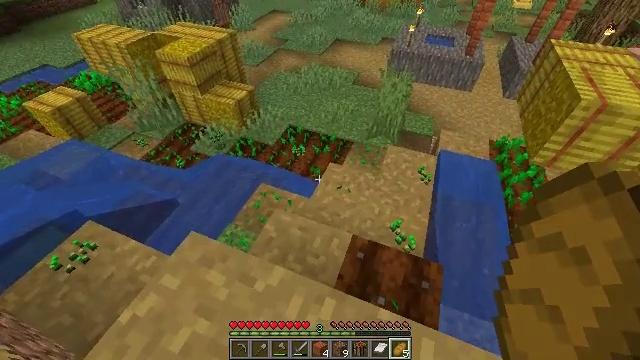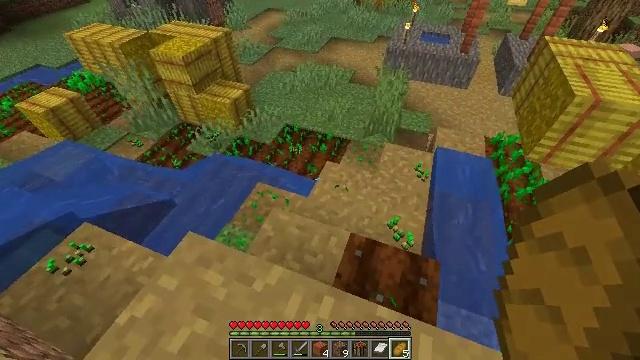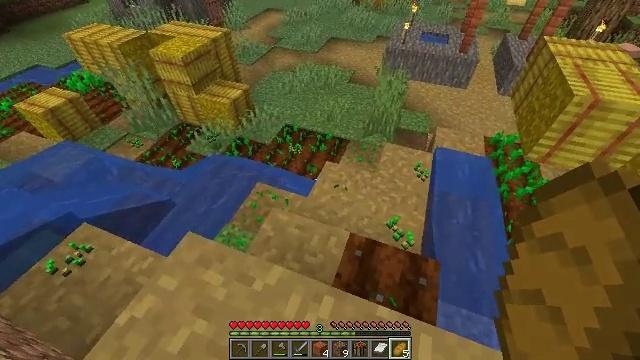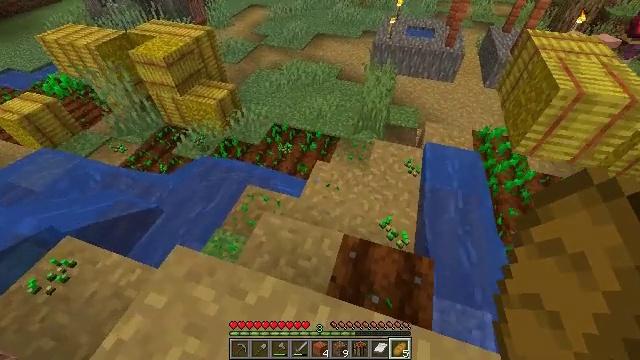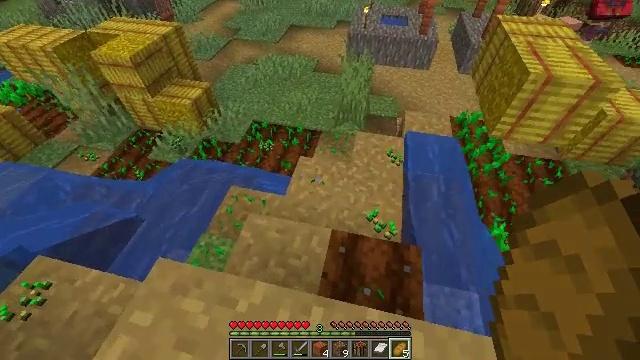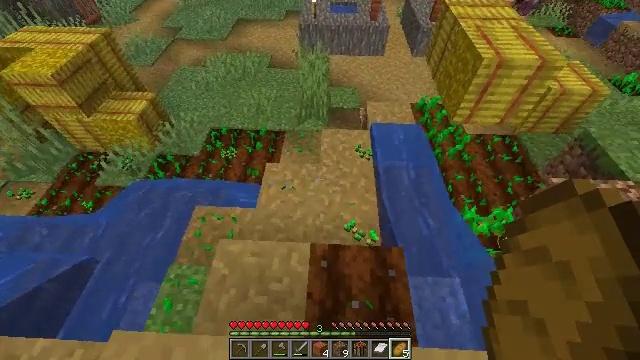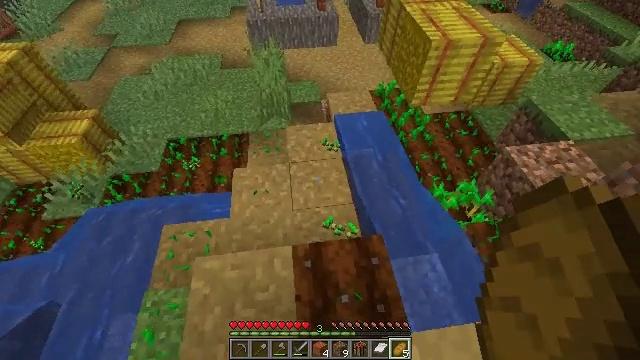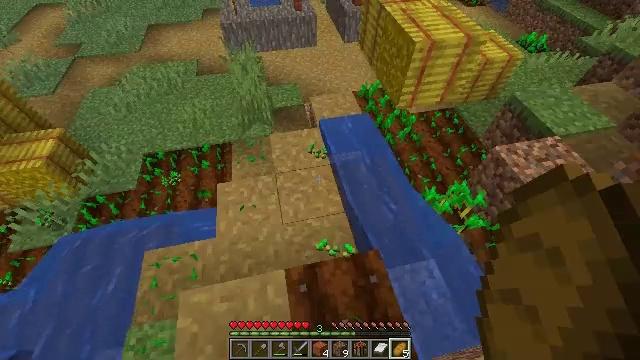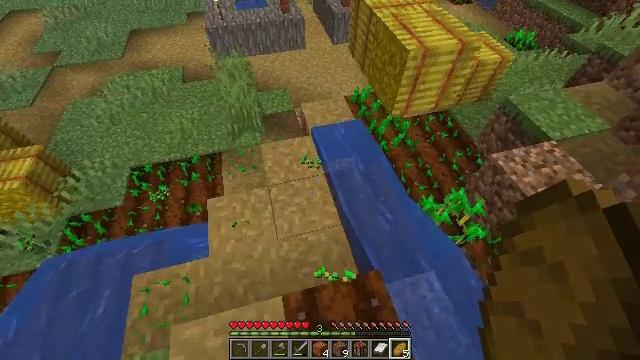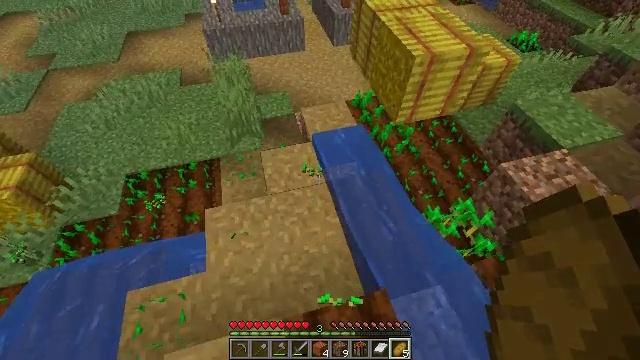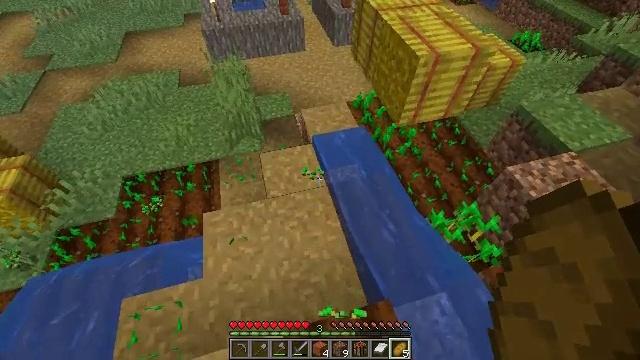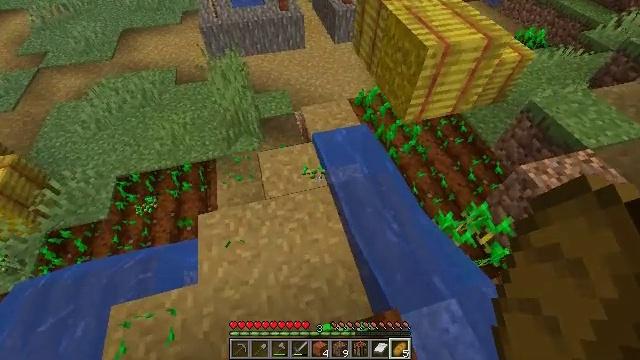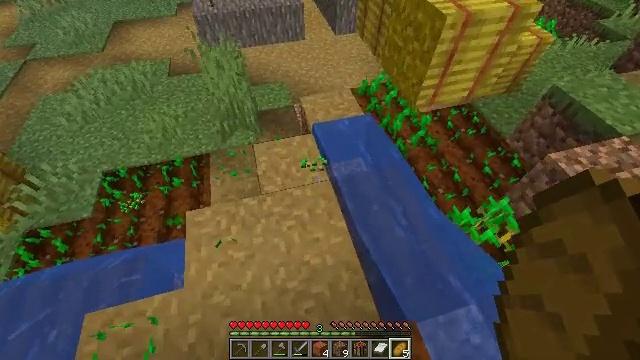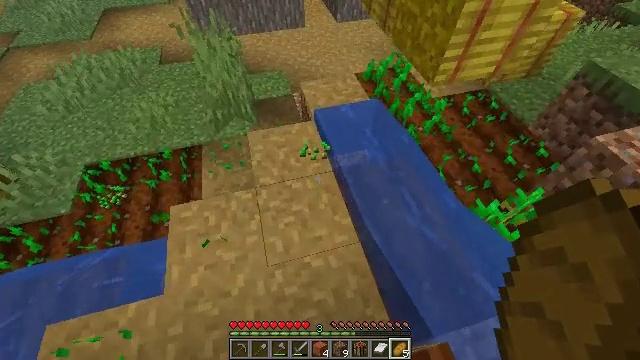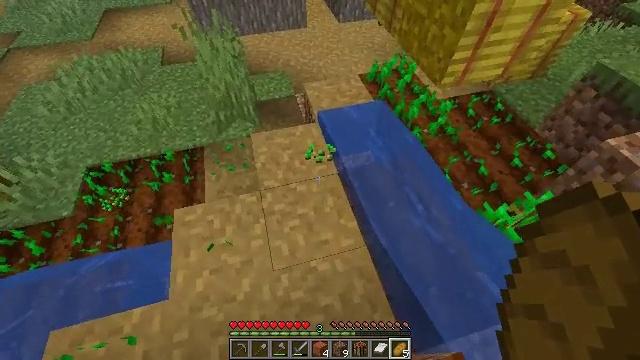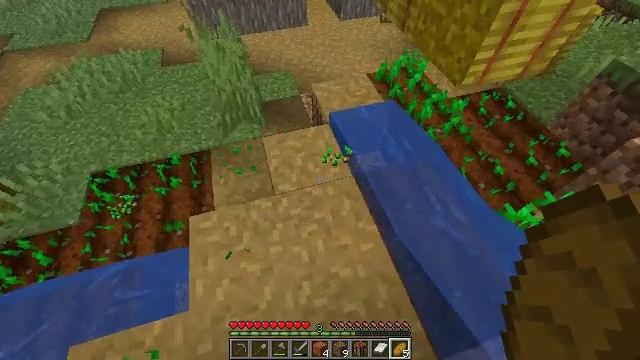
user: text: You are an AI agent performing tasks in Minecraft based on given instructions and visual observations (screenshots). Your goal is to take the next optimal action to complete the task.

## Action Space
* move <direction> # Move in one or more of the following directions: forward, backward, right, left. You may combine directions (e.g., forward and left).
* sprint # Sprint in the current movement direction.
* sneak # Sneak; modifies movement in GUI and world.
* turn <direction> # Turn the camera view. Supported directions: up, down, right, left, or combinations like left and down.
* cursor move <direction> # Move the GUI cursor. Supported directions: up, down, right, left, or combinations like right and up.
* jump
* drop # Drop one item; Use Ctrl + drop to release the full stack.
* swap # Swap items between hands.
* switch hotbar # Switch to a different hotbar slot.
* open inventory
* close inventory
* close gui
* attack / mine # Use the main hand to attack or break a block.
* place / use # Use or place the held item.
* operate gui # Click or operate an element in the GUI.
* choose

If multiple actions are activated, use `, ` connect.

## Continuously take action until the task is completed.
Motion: motion action
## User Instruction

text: Gather the cartography table from its current location.
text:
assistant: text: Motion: no_op
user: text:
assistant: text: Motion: no_op
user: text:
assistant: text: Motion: move forward, turn right
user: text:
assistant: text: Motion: move forward, turn right and down
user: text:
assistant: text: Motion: move forward, turn right and down
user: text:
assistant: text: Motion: move forward, turn right and down
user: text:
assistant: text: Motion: move forward, turn right
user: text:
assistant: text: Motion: move forward, turn right
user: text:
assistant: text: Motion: move forward
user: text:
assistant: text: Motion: no_op
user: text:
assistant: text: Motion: no_op
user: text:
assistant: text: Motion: no_op
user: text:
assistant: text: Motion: move left
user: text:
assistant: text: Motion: move left
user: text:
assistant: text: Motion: move left, turn right
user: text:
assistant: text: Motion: move left, turn right and down
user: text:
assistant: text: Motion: move left, turn right and down
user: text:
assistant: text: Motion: move left, turn right and down
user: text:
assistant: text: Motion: turn right
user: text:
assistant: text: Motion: no_op
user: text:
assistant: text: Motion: no_op
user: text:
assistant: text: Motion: move forward
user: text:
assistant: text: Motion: move forward
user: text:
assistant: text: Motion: move forward
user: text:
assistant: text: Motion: move forward
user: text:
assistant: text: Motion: move forward and move left, turn left and up
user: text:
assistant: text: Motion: move forward and move left, turn left and up
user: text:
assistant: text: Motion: move forward and move left, turn left and up
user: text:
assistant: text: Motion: move forward and move left, turn left and up
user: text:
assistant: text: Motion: move forward, turn left and up